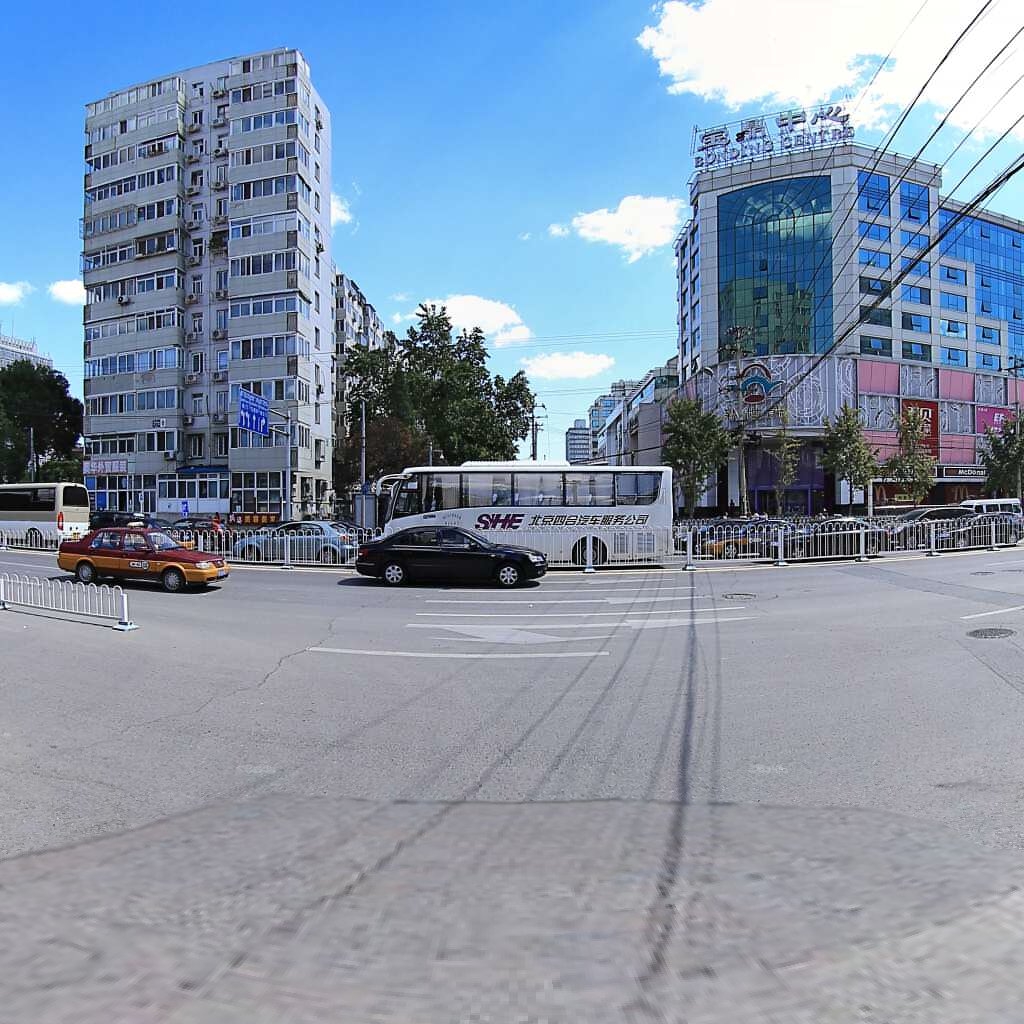
Region: Dongcheng
Road damage annotations: manhole cover, longitudinal crack, manhole cover, longitudinal crack, manhole cover, transverse crack